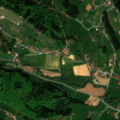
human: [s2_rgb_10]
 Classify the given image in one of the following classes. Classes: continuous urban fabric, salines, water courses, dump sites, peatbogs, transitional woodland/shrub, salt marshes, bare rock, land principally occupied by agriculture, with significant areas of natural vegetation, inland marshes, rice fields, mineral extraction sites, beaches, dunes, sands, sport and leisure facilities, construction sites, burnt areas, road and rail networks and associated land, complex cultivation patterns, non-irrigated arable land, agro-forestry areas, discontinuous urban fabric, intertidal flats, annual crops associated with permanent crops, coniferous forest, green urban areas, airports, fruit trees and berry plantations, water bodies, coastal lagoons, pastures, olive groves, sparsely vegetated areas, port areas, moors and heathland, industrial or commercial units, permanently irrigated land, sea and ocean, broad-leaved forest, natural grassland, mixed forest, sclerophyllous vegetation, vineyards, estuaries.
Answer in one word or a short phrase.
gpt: pastures, complex cultivation patterns, broad-leaved forest, mixed forest